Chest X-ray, PA view. Patient: 44 years old, sex F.
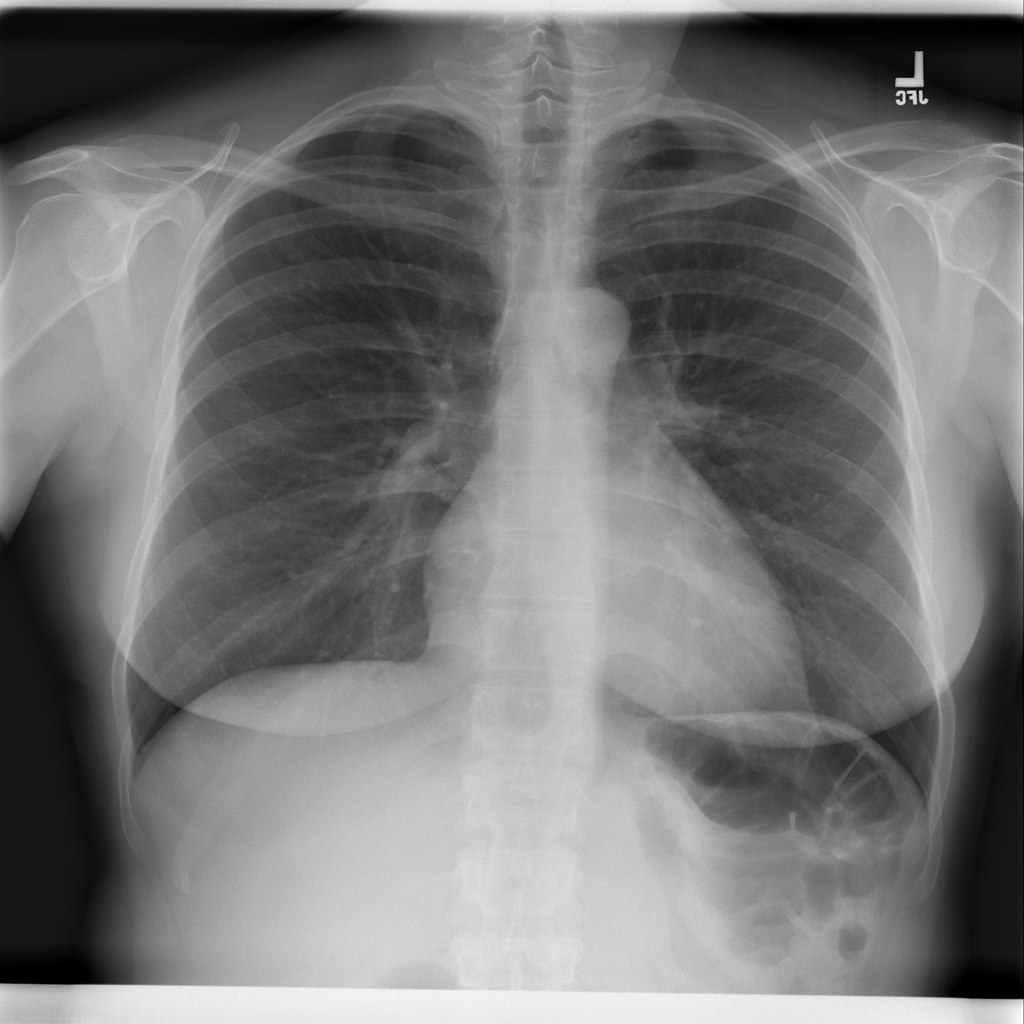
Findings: No Finding